Aerial crown-view tile of a tropical tree (Barro Colorado Island, Panama), acquired 20250217:
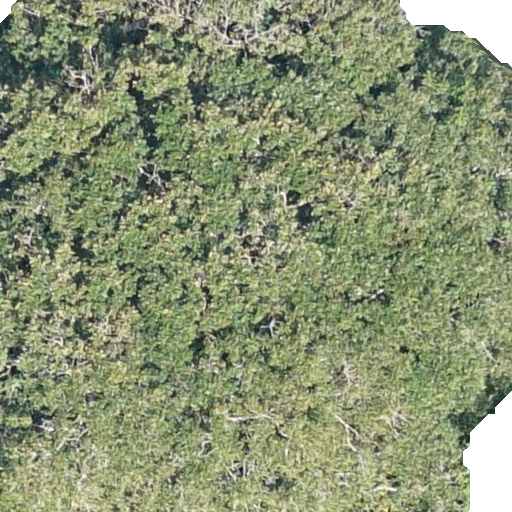
Species: Dipteryx oleifera
GBIF accepted scientific name: Dipteryx oleifera
Crown area: 512.272 m²